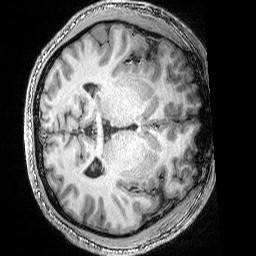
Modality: T1w
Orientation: axial
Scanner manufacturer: siemens
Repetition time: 2.25 s
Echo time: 0.00418 s